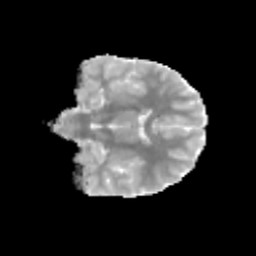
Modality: MD
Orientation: coronal
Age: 11
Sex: male
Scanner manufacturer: siemens
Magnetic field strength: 3 T
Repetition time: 3.8 s
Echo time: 0.07 s